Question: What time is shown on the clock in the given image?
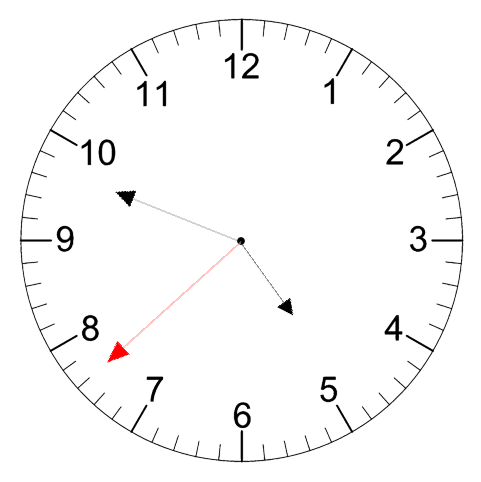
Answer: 04:48:38